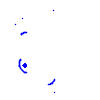
Particle: kaon